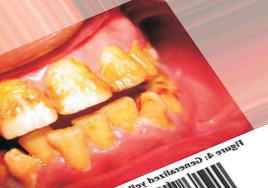
Condition: Tooth Discoloration